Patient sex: M
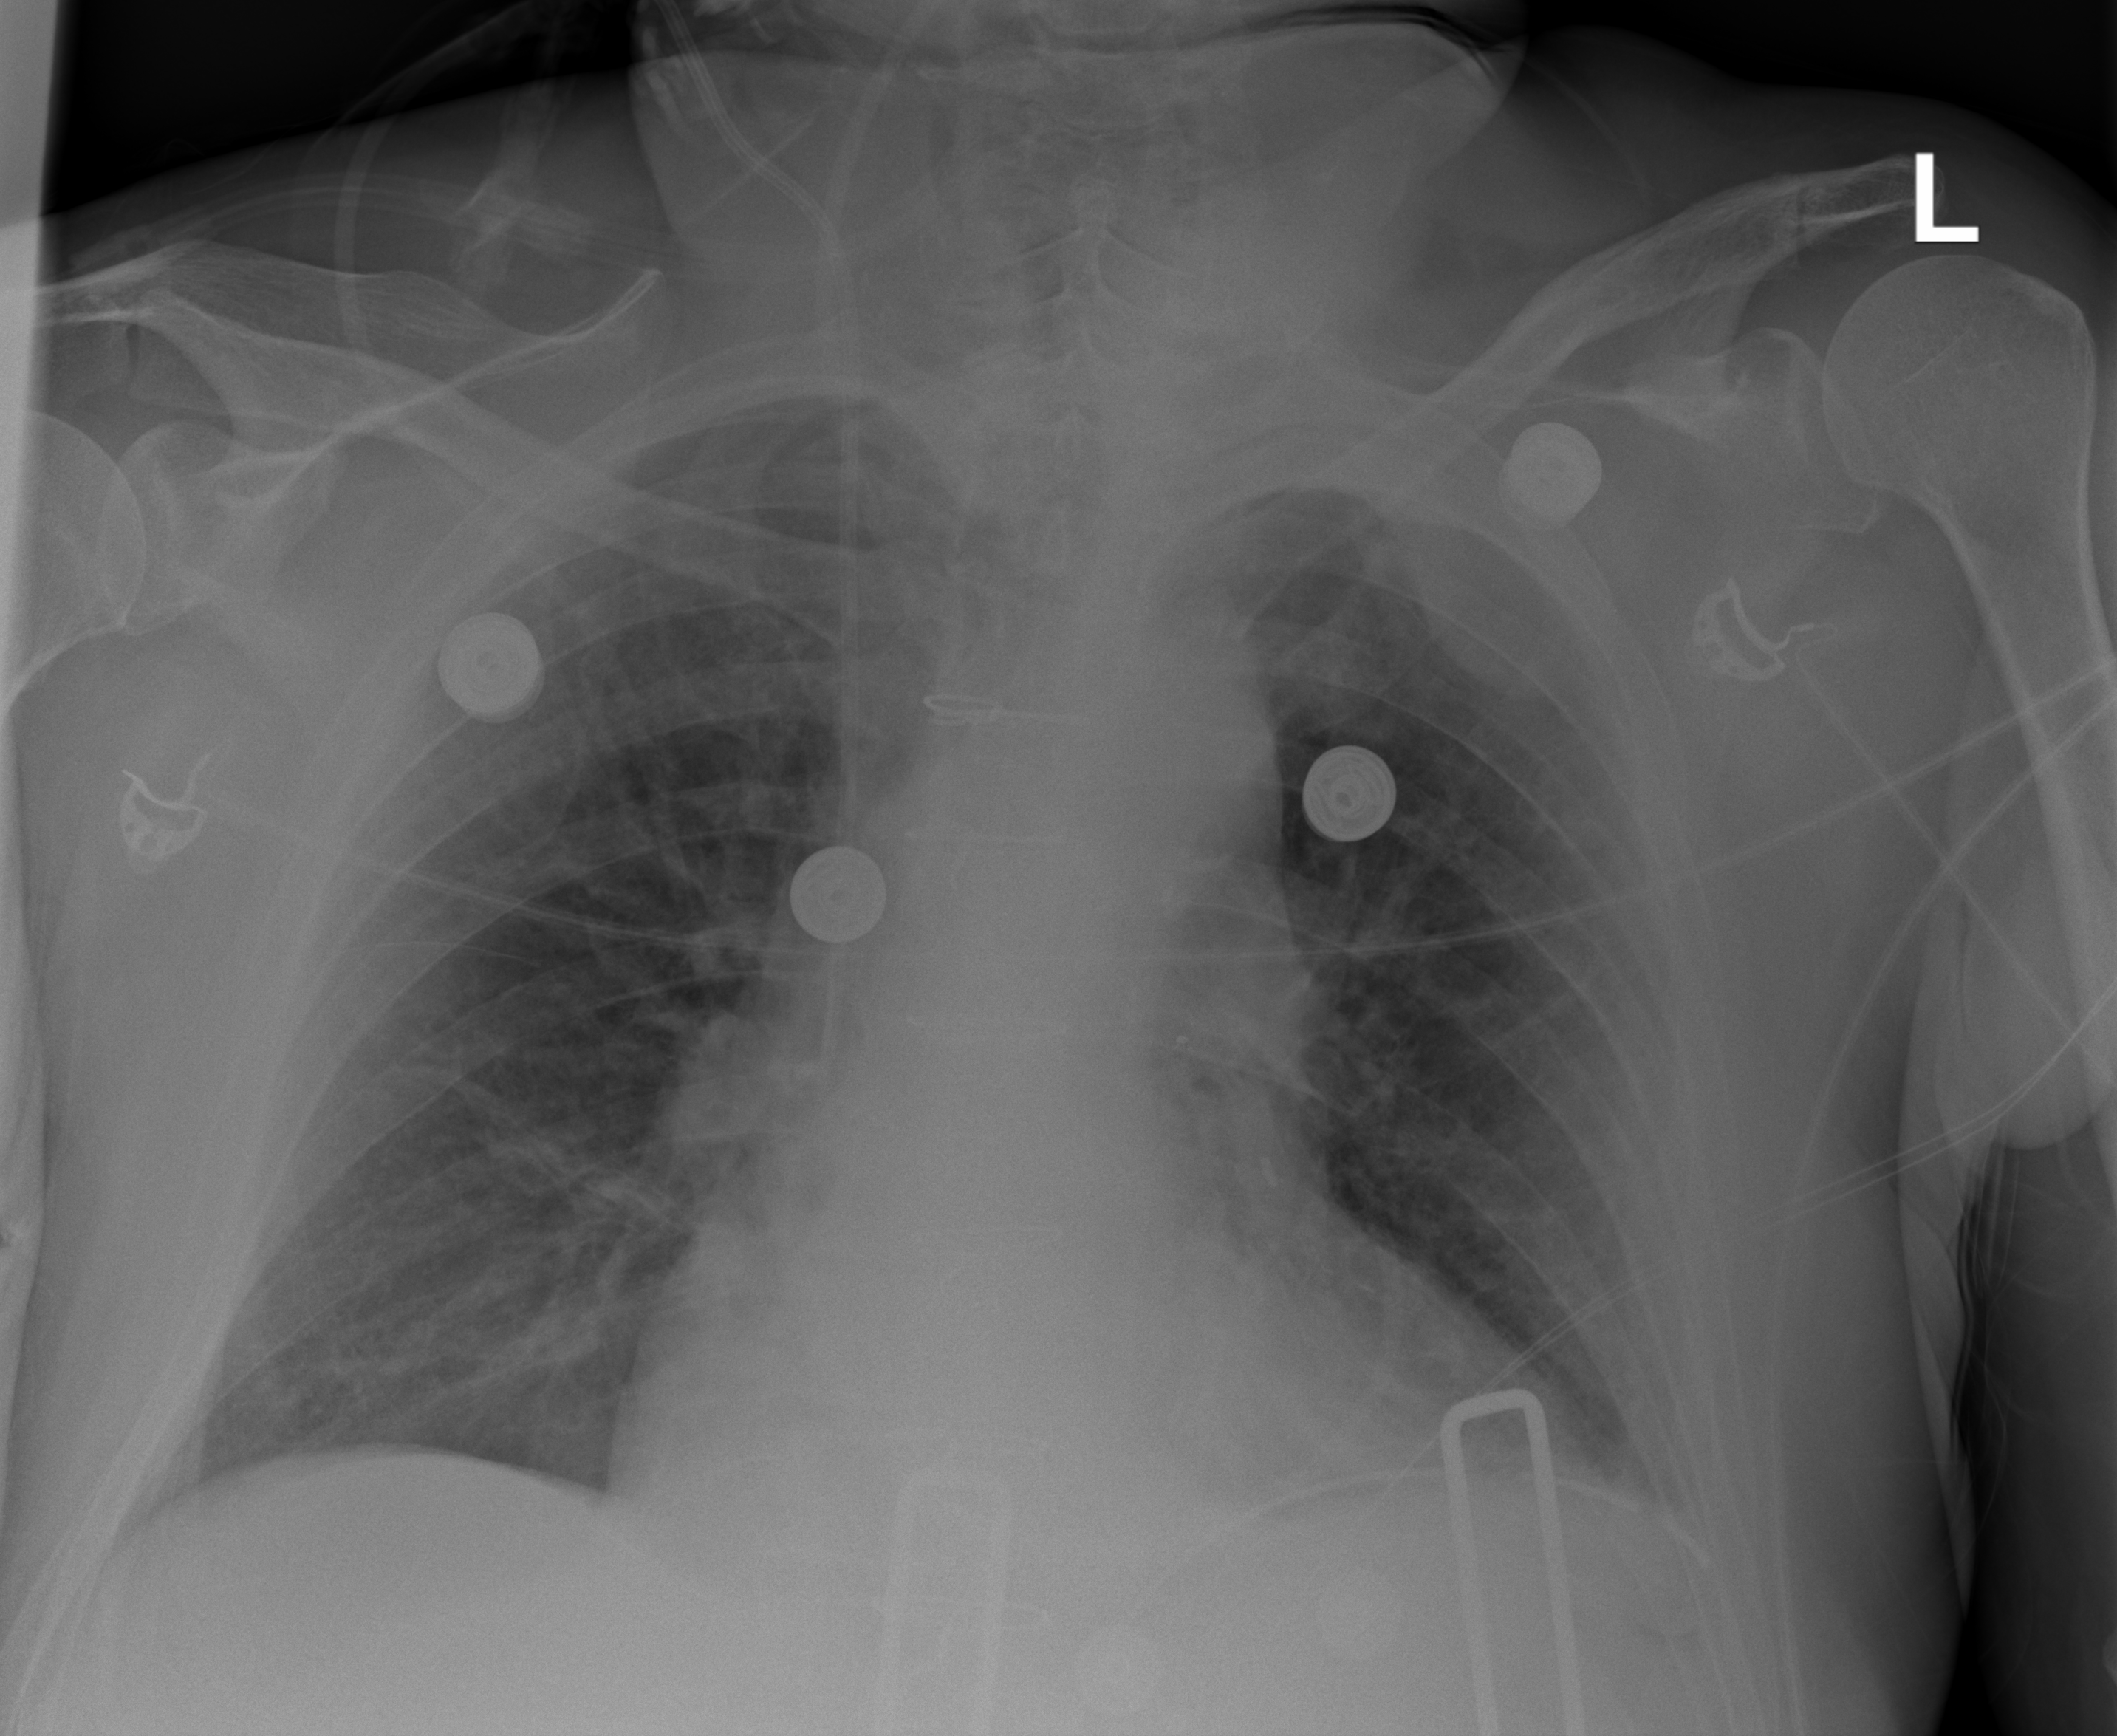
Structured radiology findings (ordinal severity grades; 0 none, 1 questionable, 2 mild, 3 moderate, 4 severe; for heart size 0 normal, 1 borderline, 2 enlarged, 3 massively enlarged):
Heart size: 2
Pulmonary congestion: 2
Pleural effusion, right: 0
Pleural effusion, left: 2
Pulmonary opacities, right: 2
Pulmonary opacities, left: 2
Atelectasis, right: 0
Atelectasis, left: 2